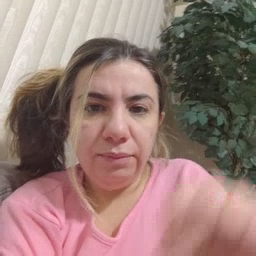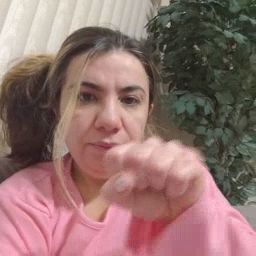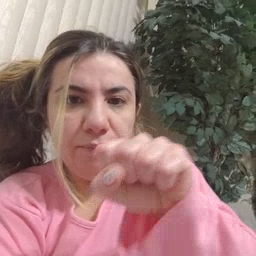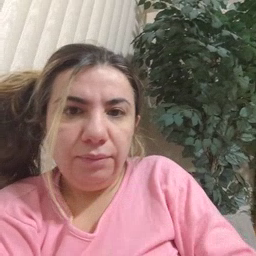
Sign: shoe